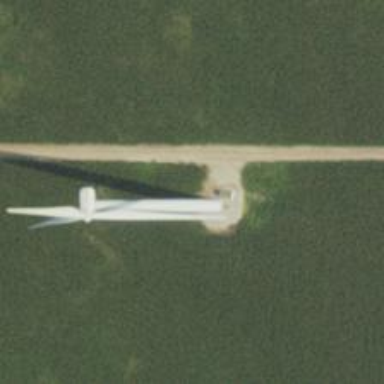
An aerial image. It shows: Wind generator in the form of horizontal axis wind turbine.